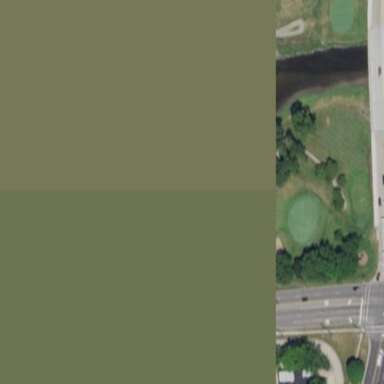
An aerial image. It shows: Water hazard on golf course.